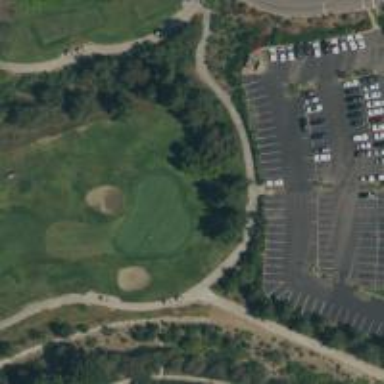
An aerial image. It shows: Golf hole.